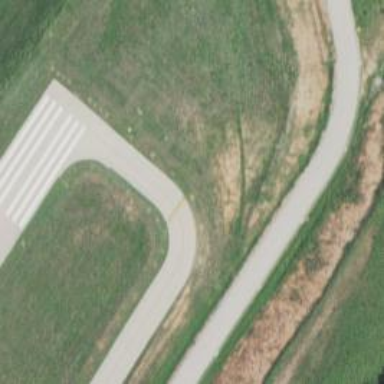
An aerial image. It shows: Image of taxiway at airport.